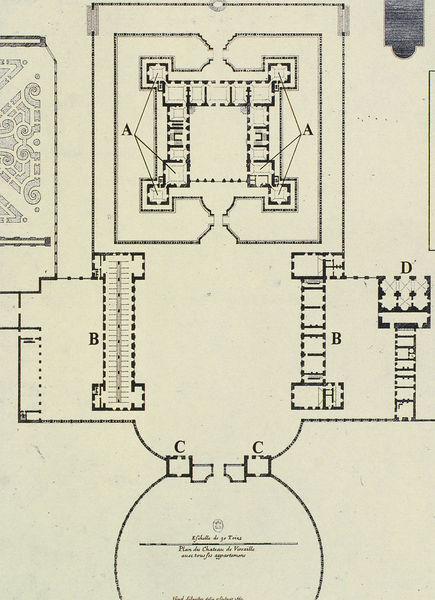
Titel: Versailles, Grundriss
Künstler: Israel Silvestre
Schlagwörter: flügel, fenster, skizze, zeichnung, zimmer, anlage, park, parkanlage, schloss, architektur, garten, schrift, platz, burg, türme, schwarzweiß, text, buchstabe, räume, schema, plan, wasserbecken, labyrinth, rekonstruktion, grundriss, architekturzeichnung, maßstab, architekt, schlossanlage, gartenanlage, maß, irrgarten, hauptgebäude, rodell, b, a, d, c, seitengebäude